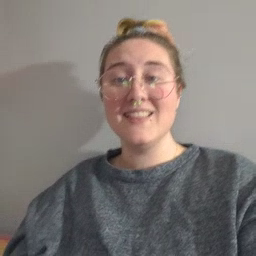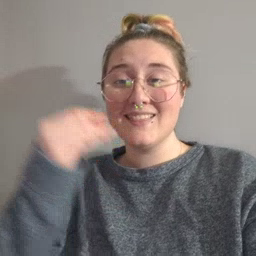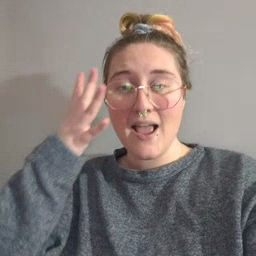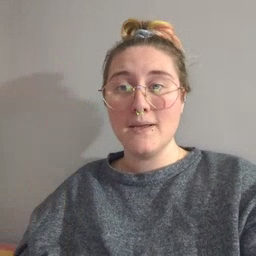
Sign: lamp